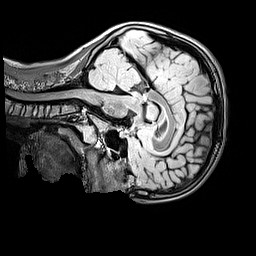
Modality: FLAIR
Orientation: sagittal
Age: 9
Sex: male
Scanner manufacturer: siemens
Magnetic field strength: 3 T
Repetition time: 5 s
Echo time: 0.388 s